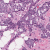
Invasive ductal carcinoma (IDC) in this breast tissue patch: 1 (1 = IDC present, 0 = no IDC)